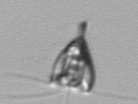
Label: Pyramimonas_longicauda